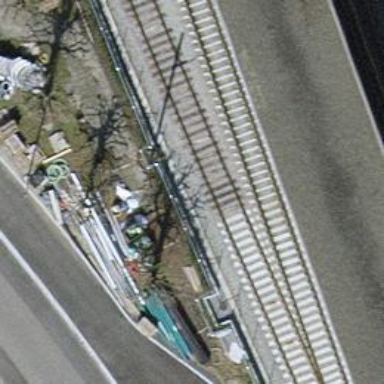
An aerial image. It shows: Single-track electrified railway siding with contact line for service.